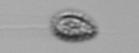
Label: Pseudochattonella_farcimen